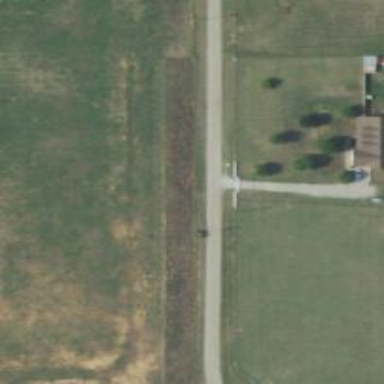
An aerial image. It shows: Driveway leading to service road.